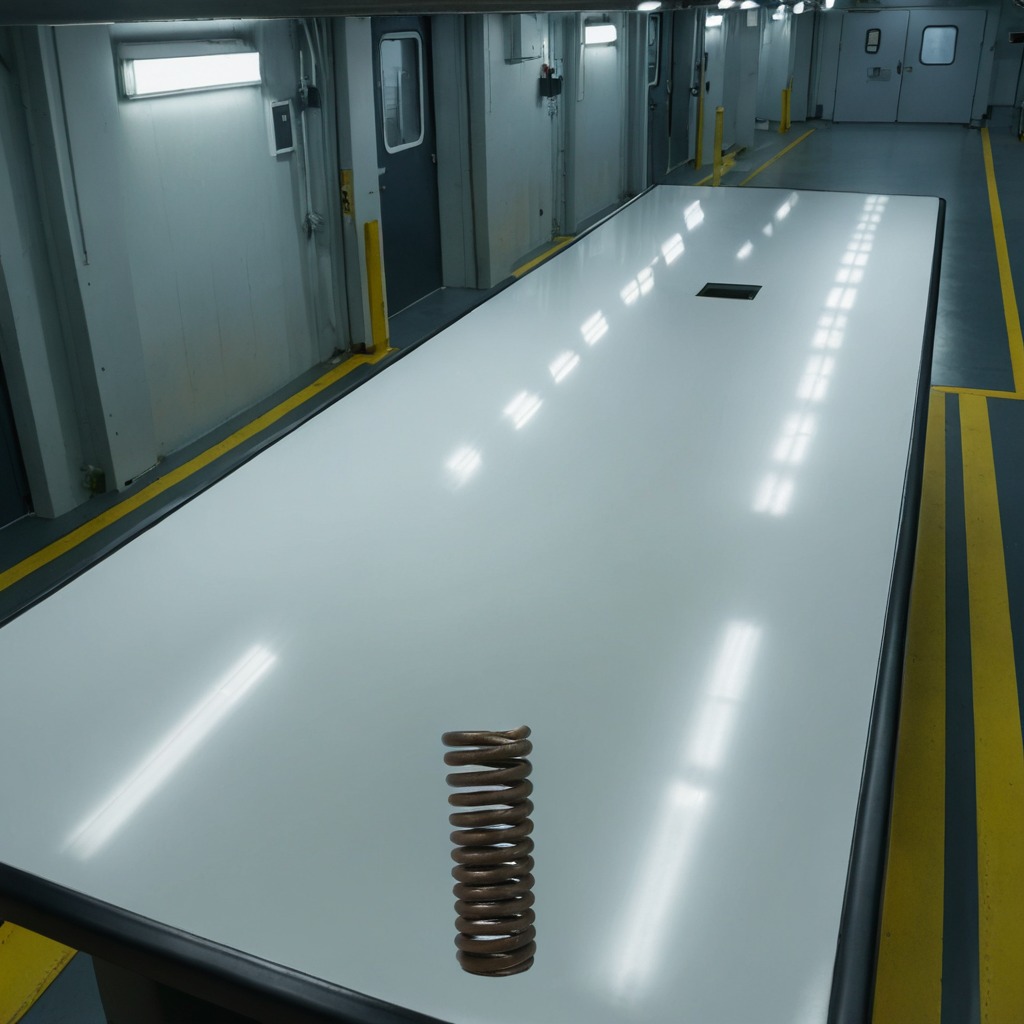
A coiled metal spring is lying on the table.